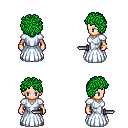
a pixel art fantasy rpg character, female body template, human, light skin, underdress, metal pants, green curly afro hairstyle, bracelets, brown shoes, dagger, four views (front, back, left, right), 2x2 character sprite sheet, small pixel art, hard edges, no anti-aliasing